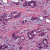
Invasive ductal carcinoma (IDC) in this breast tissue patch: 1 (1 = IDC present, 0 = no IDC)